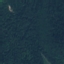
Label: Forest